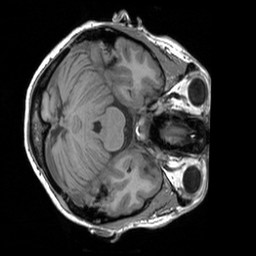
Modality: T1w
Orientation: axial
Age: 29
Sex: female
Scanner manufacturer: siemens
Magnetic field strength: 3 T
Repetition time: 1.9 s
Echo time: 0.00252 s